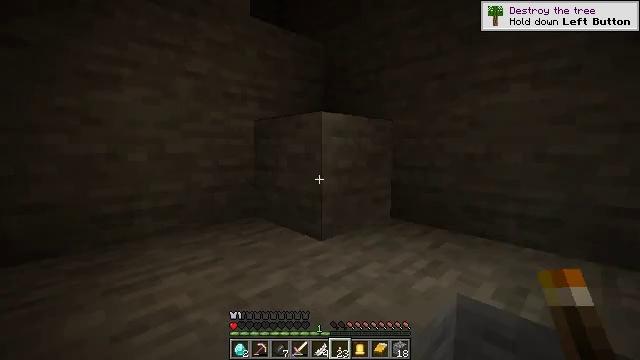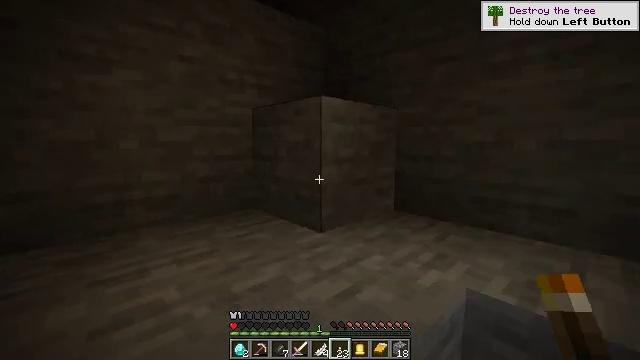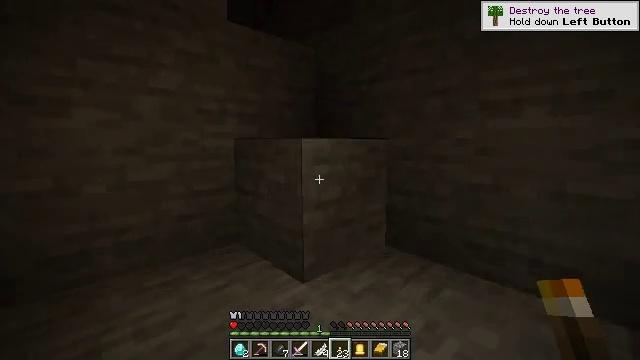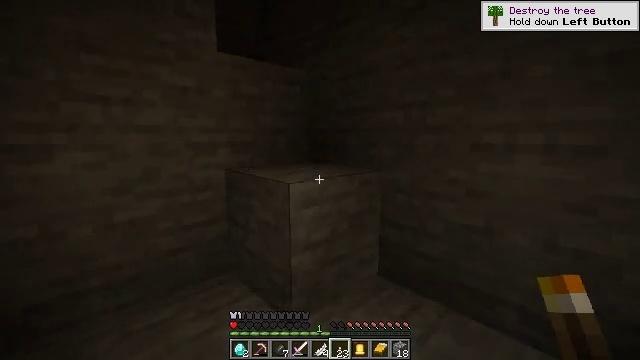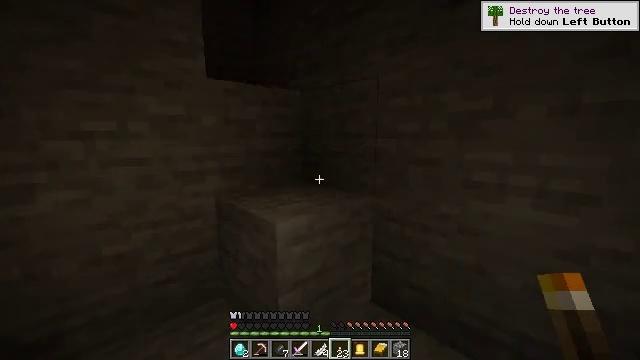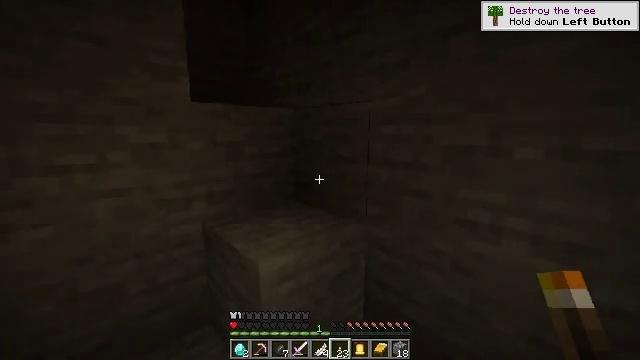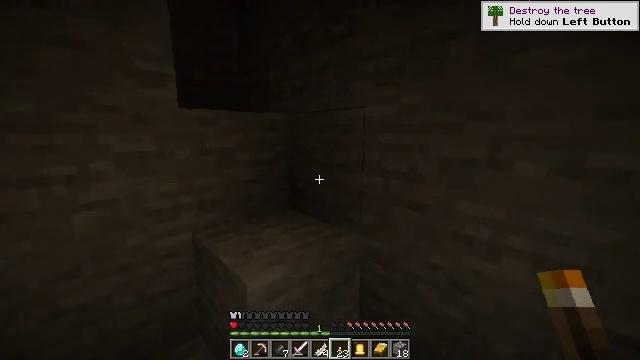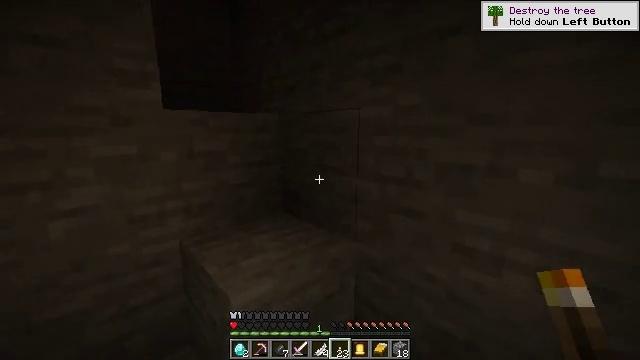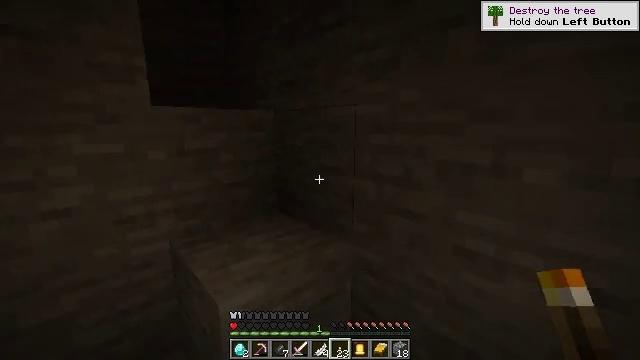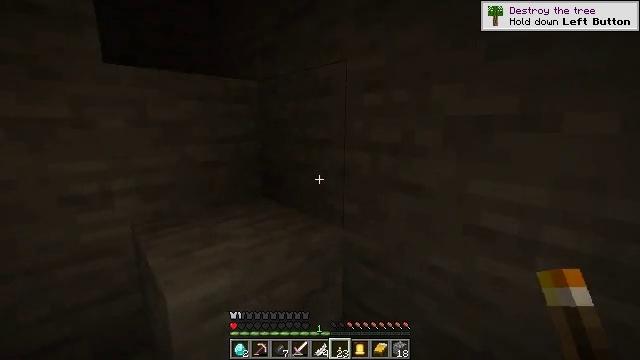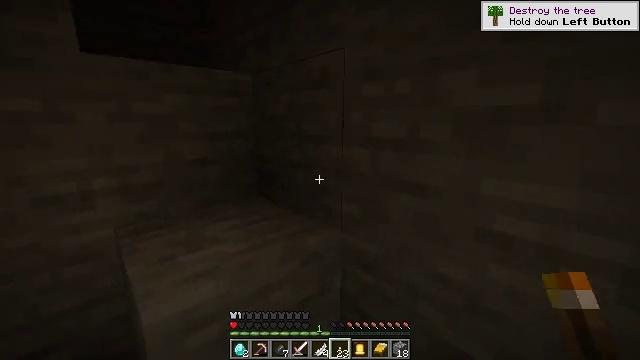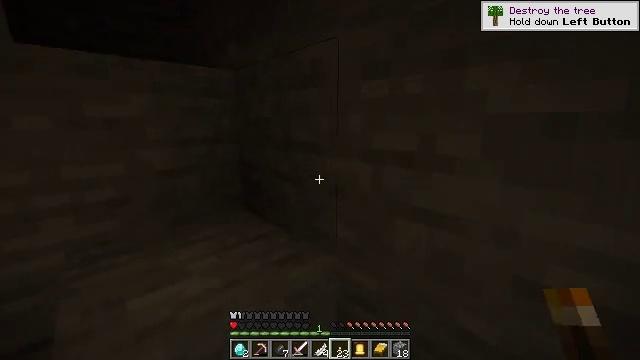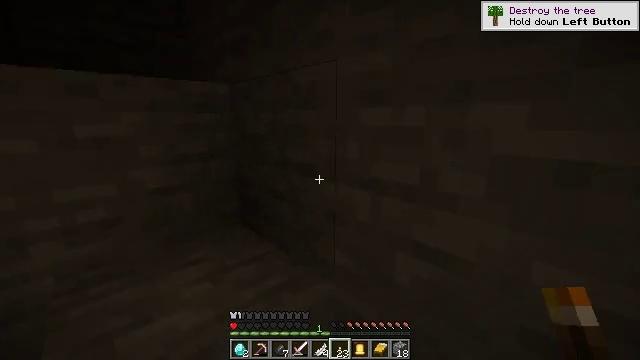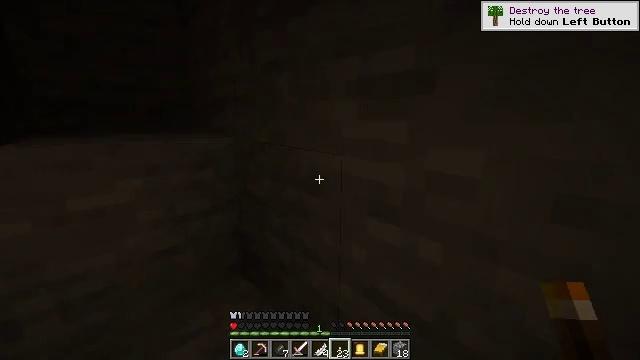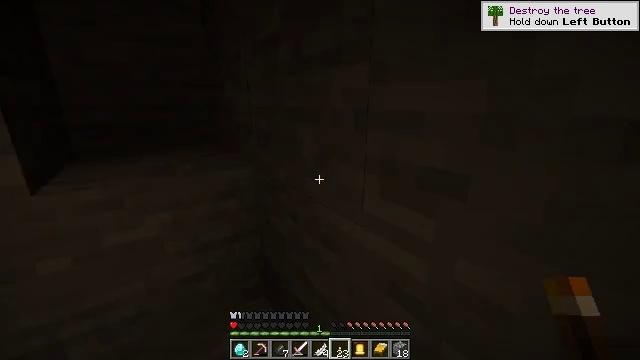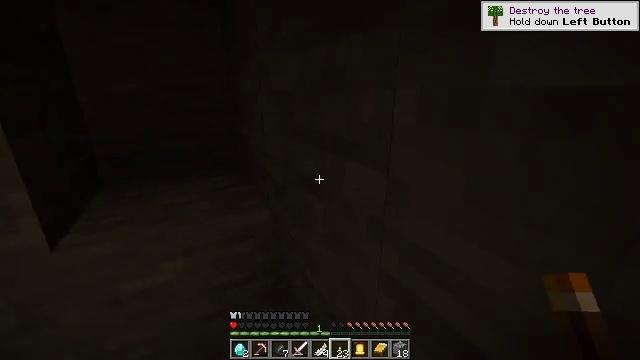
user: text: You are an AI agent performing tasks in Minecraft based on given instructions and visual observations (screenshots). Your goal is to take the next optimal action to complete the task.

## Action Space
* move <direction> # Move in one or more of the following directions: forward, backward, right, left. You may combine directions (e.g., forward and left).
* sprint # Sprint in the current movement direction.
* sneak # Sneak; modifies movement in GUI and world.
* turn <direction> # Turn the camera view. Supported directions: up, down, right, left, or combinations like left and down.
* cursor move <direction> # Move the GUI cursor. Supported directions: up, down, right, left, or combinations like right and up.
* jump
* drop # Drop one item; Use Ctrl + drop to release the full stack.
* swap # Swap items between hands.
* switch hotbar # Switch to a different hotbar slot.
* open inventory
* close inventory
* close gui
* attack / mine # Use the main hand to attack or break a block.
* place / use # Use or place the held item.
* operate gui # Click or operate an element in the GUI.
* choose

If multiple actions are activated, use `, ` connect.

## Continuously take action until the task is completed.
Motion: motion action
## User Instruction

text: Gather diorite by holding left button.
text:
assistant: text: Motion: move forward, jump
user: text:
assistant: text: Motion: move forward, jump
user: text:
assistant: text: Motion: move forward, jump
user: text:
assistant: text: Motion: move forward, jump
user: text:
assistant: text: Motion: move forward, jump
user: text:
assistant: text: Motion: move forward, jump
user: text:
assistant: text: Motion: move forward, jump
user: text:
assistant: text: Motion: move forward, jump
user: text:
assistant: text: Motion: move forward, jump
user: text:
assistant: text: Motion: move forward, jump
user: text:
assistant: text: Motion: move forward, jump
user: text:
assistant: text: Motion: move forward, jump
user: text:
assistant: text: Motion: move forward, turn left, jump
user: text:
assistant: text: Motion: move forward, turn left and down, jump
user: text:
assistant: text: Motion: move forward, turn left and down
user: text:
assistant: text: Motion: move forward, turn left and down
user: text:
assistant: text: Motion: move forward
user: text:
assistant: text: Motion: move forward, turn left and up, jump
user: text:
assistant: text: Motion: move forward, turn left and up, jump
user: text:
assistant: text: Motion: move forward, turn left and up, jump
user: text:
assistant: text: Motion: move forward, turn left and up, jump
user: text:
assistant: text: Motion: move forward, turn up, jump
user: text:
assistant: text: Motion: move forward, turn up, jump
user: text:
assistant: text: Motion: move forward, jump
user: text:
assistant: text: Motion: move forward, turn left, jump
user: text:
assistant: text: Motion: move forward, turn left and down, jump
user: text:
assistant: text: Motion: move forward, turn left and down
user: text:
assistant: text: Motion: move forward, turn left and down
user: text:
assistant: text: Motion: move forward, turn left
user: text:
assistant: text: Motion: move forward